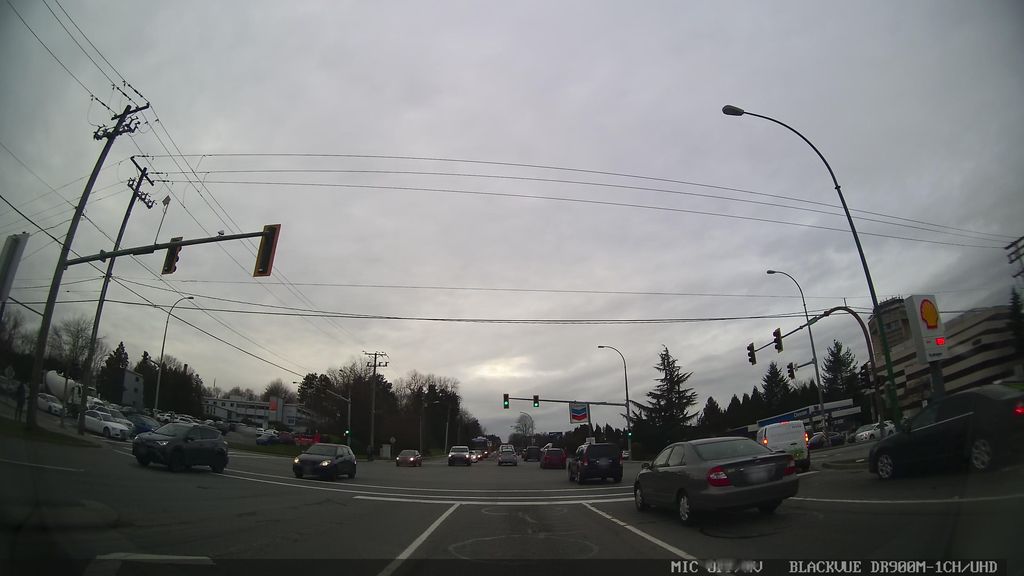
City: vancouver